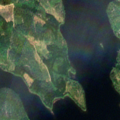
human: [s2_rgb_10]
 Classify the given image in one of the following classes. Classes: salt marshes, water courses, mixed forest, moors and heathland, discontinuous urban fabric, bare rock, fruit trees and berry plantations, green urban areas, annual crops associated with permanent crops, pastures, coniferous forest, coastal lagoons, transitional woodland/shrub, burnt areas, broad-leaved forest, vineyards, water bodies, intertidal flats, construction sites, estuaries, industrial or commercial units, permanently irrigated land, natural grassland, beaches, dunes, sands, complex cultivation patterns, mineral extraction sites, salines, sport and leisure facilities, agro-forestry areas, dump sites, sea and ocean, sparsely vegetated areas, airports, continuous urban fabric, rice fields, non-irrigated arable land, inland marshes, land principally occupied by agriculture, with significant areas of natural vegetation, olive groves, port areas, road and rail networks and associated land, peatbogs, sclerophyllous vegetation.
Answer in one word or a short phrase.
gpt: broad-leaved forest, coniferous forest, mixed forest, water bodies